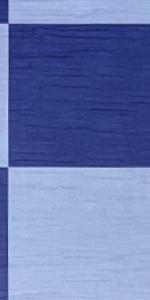
Label: Empty